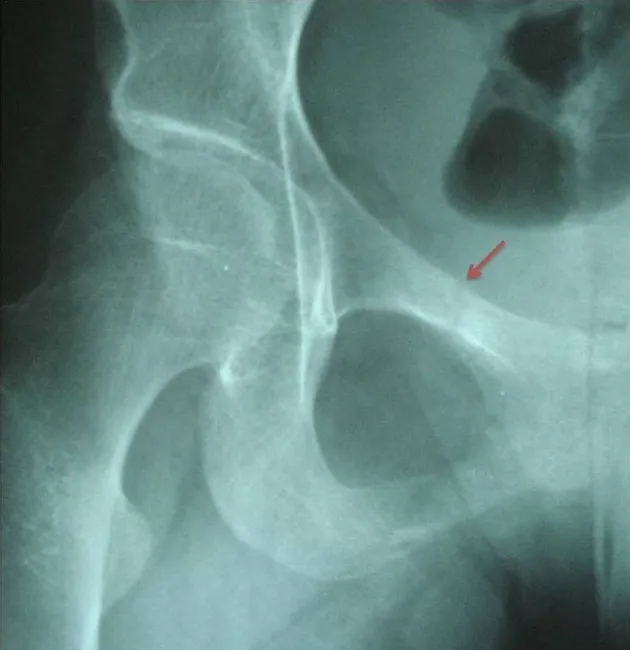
Radiograph of right hip showing fracture with Loozer's zones of the ilio-pubic rami.
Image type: radiology (x_ray)